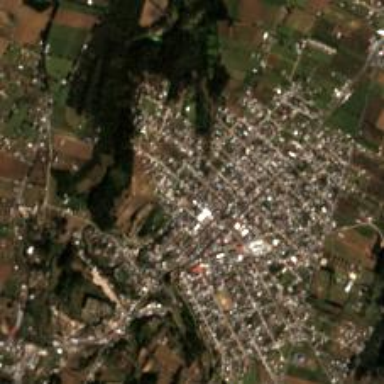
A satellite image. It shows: Town.